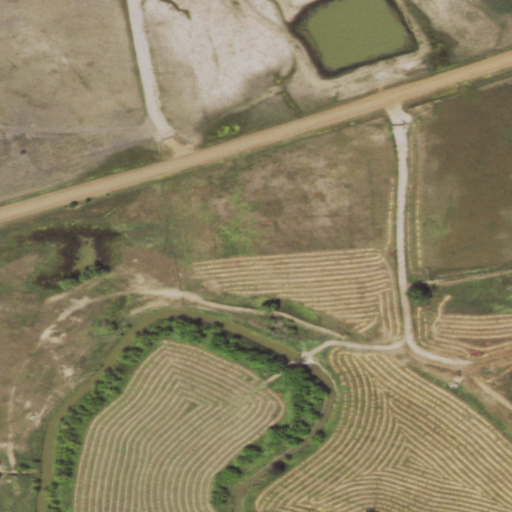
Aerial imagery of valley in Wyoming named Sawmill Draw containing grassland, shrub, pasture, low intensity development, and open development